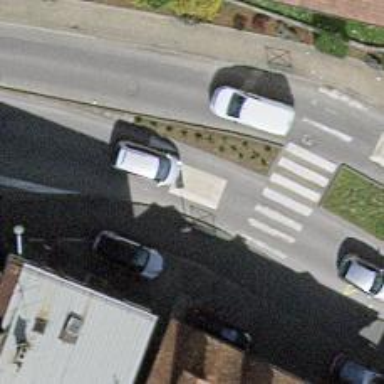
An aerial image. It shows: Traffic calming cushion.